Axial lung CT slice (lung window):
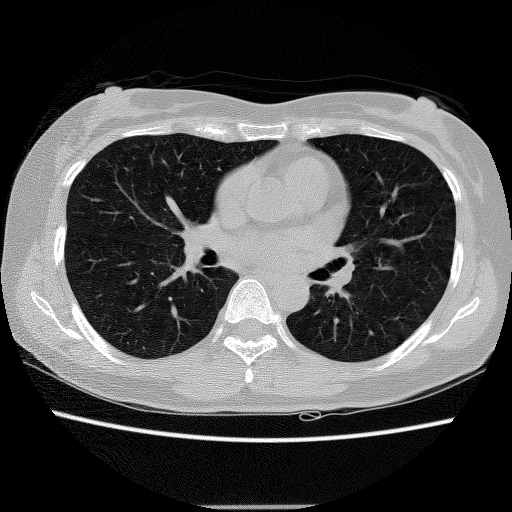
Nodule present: no